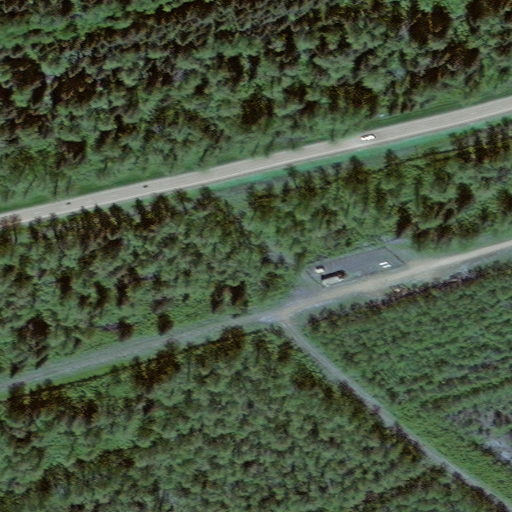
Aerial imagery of plain(s) in Alaska named Dutch Flat containing only unknown